Question: I am trying to make sort of file browser for images

It opens images when i press buttons next ot previous and shows list of files in mentioned directory. However,it highlights files on listview only with clicking by mouse.
How can i highlight the curent file in listview area(on the left) while i am pressing the button(next or previous)?
here is my code:
'''
from PyQt5 import QtCore, QtGui, QtWidgets
from PyQt5.QtWidgets import QFileDialog
from PyQt5.QtWidgets import *
from PyQt5.QtCore import *
from PyQt5.QtGui import QColor,QTextCharFormat
import os
class Ui_Dialog(object):
def setupUi(self, Dialog):
self.filename=[]
self.path=[]
self.current_im=[]
Dialog.setObjectName("Dialog")
Dialog.resize(832, 586)
self.toolButton = QtWidgets.QToolButton(Dialog)
self.toolButton.setGeometry(QtCore.QRect(90, 70, 25, 19))
self.toolButton.setPopupMode(QtWidgets.QToolButton.DelayedPopup)
self.toolButton.setObjectName("toolButton")
self.label = QtWidgets.QLabel(Dialog)
self.label.setGeometry(QtCore.QRect(20, 70, 81, 16))
self.label.setObjectName("label")
#self.lbl = QLabel(self)
self.qle = QLineEdit(Dialog)
self.qle.setGeometry(QtCore.QRect(120, 20, 191, 16))
self.t=self.qle.textChanged[str]
self.qle.textChanged[str].connect(self.onChanged)
#self.lbl.move(60, 40)
self.label_2 = QtWidgets.QLabel(Dialog)
self.label_2.setGeometry(QtCore.QRect(10, 20, 91, 16))
self.label_2.setObjectName("label_2")
self.toolButton_2 = QtWidgets.QToolButton(Dialog)
self.toolButton_2.setGeometry(QtCore.QRect(500, 20, 31, 19))
self.toolButton_2.setObjectName("toolButton_2")
self.checkBox = QtWidgets.QCheckBox(Dialog)
self.checkBox.setGeometry(QtCore.QRect(730, 260, 91, 21))
self.checkBox.setObjectName("checkBox")
#self.scrollArea = QtWidgets.QScrollArea(Dialog)
#self.scrollArea.setGeometry(QtCore.QRect(10, 110, 261, 461))
#self.scrollArea.setWidgetResizable(True)
#self.scrollArea.setObjectName("scrollArea")
#self.scrollAreaWidgetContents = Widget(Dialog)
#self.scrollAreaWidgetContents.setGeometry(QtCore.QRect(10, 110, 261, 461))
#self.scrollAreaWidgetContents.setObjectName("scrollAreaWidgetContents")
#self.verticalScrollBar = QtWidgets.QScrollBar(self.scrollAreaWidgetContents)
#self.verticalScrollBar.setGeometry(QtCore.QRect(240, 0, 16, 451))
#self.verticalScrollBar.setOrientation(QtCore.Qt.Vertical)
#self.verticalScrollBar.setObjectName("verticalScrollBar")
#self.scrollArea.setWidget(self.scrollAreaWidgetContents)
#self.hlay = QHBoxLayout(Dialog)
self.listview = QListView(Dialog)
self.fileModel = QFileSystemModel(Dialog)
#self.hlay.addWidget(self.listview)
#self.hlay.setGeometry(QtCore.QRect(10, 110, 261, 461))
self.listview.setGeometry(QtCore.QRect(10, 110, 261, 461))
self.label_3 = QtWidgets.QLabel(Dialog)
self.label_3.setGeometry(QtCore.QRect(290, 140, 401, 361))
self.label_3.setText("")
#self.label_3.setPixmap(QtGui.QPixmap("C:/Users/Nigel/Desktop/Waste_classification/Waste-Classification-master/dataset/train_set/1/2a (5).jpg"))
#self.label_3.setScaledContents(True)
self.label_3.setObjectName("label_3")
self.comboBox = QtWidgets.QComboBox(Dialog)
self.comboBox.setGeometry(QtCore.QRect(720, 140, 69, 22))
self.comboBox.setObjectName("comboBox")
self.comboBox.addItem("")
self.comboBox.addItem("")
self.comboBox.addItem("")
self.comboBox.addItem("")
self.comboBox.addItem("")
self.comboBox.addItem("")
self.comboBox.addItem("")
self.comboBox.addItem("")
self.comboBox.addItem("")
self.comboBox.addItem("")
self.label_4 = QtWidgets.QLabel(Dialog)
self.label_4.setGeometry(QtCore.QRect(720, 120, 51, 16))
self.label_4.setObjectName("label_4")
self.label_5 = QtWidgets.QLabel(Dialog)
self.label_5.setGeometry(QtCore.QRect(390, 20, 91, 16))
self.label_5.setObjectName("label_5")
self.comboBox_2 = QtWidgets.QComboBox(Dialog)
self.comboBox_2.setGeometry(QtCore.QRect(720, 210, 81, 22))
self.comboBox_2.setObjectName("comboBox_2")
self.comboBox_2.addItem("")
self.comboBox_2.addItem("")
self.comboBox_2.addItem("")
self.label_6 = QtWidgets.QLabel(Dialog)
self.label_6.setGeometry(QtCore.QRect(720, 190, 47, 13))
self.label_6.setObjectName("label_6")
self.pushButton = QtWidgets.QPushButton(Dialog)
self.pushButton.setGeometry(QtCore.QRect(290, 510, 81, 41))
self.pushButton.setObjectName("pushButton")
self.pushButton_2 = QtWidgets.QPushButton(Dialog)
self.pushButton_2.setGeometry(QtCore.QRect(380, 510, 81, 41))
self.pushButton_2.setObjectName("pushButton_2")
self.pushButton_3 = QtWidgets.QPushButton(Dialog)
self.pushButton_3.setGeometry(QtCore.QRect(470, 510, 81, 41))
self.pushButton_3.setObjectName("pushButton_3")
self.retranslateUi(Dialog)
QtCore.QMetaObject.connectSlotsByName(Dialog)
def onChanged(self, text):
DB=text+'.csv'
print()
#self.lbl.adjustSize()-
def retranslateUi(self, Dialog):
_translate = QtCore.QCoreApplication.translate
Dialog.setWindowTitle(_translate("Dialog", "Dialog"))
self.toolButton.setText(_translate("Dialog", "..."))
self.label.setText(_translate("Dialog", "Images folder"))
self.label_2.setText(_translate("Dialog", "Database filename:"))
self.toolButton_2.setText(_translate("Dialog", "..."))
self.checkBox.setText(_translate("Dialog", "Show Grid"))
self.comboBox.setItemText(0, _translate("Dialog", "1A"))
self.comboBox.setItemText(1, _translate("Dialog", "2A"))
self.comboBox.setItemText(2, _translate("Dialog", "3A"))
self.comboBox.setItemText(3, _translate("Dialog", "5A"))
self.comboBox.setItemText(4, _translate("Dialog", "12A"))
self.comboBox.setItemText(5, _translate("Dialog", "17A"))
self.comboBox.setItemText(6, _translate("Dialog", "19A"))
self.comboBox.setItemText(7, _translate("Dialog", "20A"))
self.comboBox.setItemText(8, _translate("Dialog", "22A"))
self.comboBox.setItemText(9, _translate("Dialog", "Unsorted"))
self.label_4.setText(_translate("Dialog", "Class:"))
#self.label_4.setBackground(QColor('yellow'))
self.label_5.setText(_translate("Dialog", "Database location:"))
self.comboBox_2.setItemText(0, _translate("Dialog", "600x500"))
self.comboBox_2.setItemText(1, _translate("Dialog", "800x500"))
self.comboBox_2.setItemText(2, _translate("Dialog", "1500x500"))
self.label_6.setText(_translate("Dialog", "Grid size:"))
self.pushButton.setText(_translate("Dialog", "Previous"))
self.pushButton_2.setText(_translate("Dialog", "Next"))
self.pushButton_3.setText(_translate("Dialog", "Add to DB"))
self.toolButton.clicked.connect(self.open_dialog_box)
self.pushButton_2.clicked.connect(self.next_im)
self.pushButton.clicked.connect(self.previous_im)
#self.toolButton.clicked.connect()
#self.toolButton_2.clicked.connect(self.open_dialog_box)
def open_dialog_box(self):
self.filename=QFileDialog.getExistingDirectory()
self.fileModel.setRootPath(self.filename)
self.listview.setModel(self.fileModel)
self.listview.setRootIndex(self.fileModel.index(self.filename))
#selection_model = self.listview.selectionModel()
#index = self.fileModel.index(0, 0)
#print(index)
#selection_model.select(index, QtGui.QItemSelectionModel.Select)
self.listview.clicked.connect(self.on_clicked)
def on_clicked(self, index):
#index = self.fileModel.index(0,0)
#print(index)
self.path = self.fileModel.fileInfo(index).absoluteFilePath()
print(index)
self.label_3.setPixmap(QtGui.QPixmap(self.path))
self.label_3.setScaledContents(True)
self.current_im=self.path
def on_clicked_1(self):
self.path = self.current_im
#print(path)
self.label_3.setPixmap(QtGui.QPixmap(self.path))
self.label_3.setScaledContents(True)
def next_im(self):
directory=self.filename
list_1=[]
if directory==[] or self.current_im==[]:
pass
else:
for f in os.listdir(directory):
fpath = directory+'/'+f
list_1.append(fpath)
#print(list_1)
n=list_1.index(self.current_im)
if n==(len(list_1)-1):
k=0
else:
k=n+1
self.current_im=list_1[k]
self.on_clicked_1()
#self.label_3.setPixmap(QtGui.QPixmap(self.current_im))
#self.label_3.setScaledContents(True)
def previous_im(self):
directory=self.filename
list_1=[]
if directory==[] or self.current_im==[]:
pass
else:
for f in os.listdir(directory):
fpath = directory+'/'+f
list_1.append(fpath)
#print(list_1)
n=list_1.index(self.current_im)
self.current_im=list_1[n-1]
self.label_3.setPixmap(QtGui.QPixmap(self.current_im))
self.label_3.setScaledContents(True)
if __name__ == "__main__":
import sys
app = QtWidgets.QApplication(sys.argv)
Dialog = QtWidgets.QDialog()
ui = Ui_Dialog()
ui.setupUi(Dialog)
Dialog.show()
#w = Widget()
#w.show()
sys.exit(app.exec_())
'''
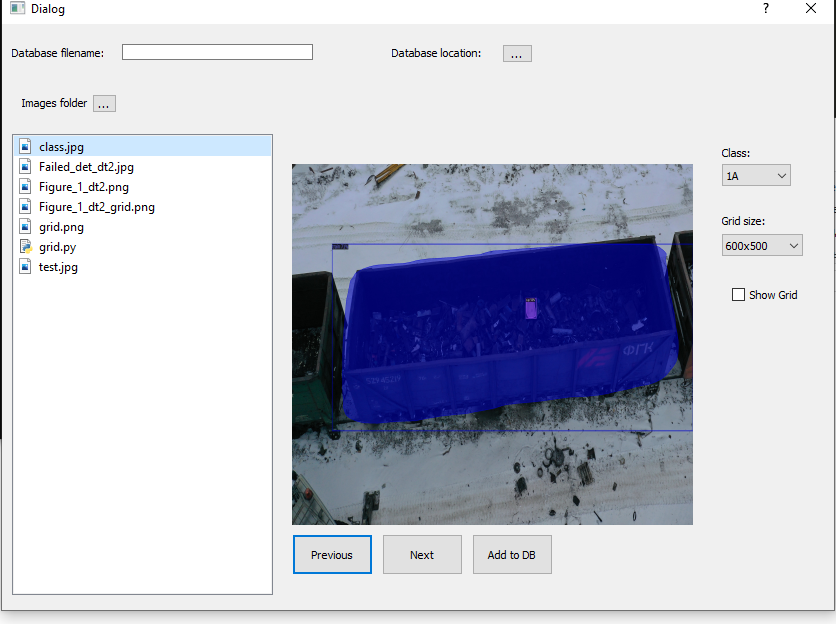
Answer: First of all, you should not modify the code generated by Qt Designer, so I have taken the time to create the .ui, also I have used layouts for a better handling of the geometry.
'''
<?xml version="1.0" encoding="UTF-8"?>
<ui version="4.0">
<class>Dialog</class>
<widget class="QDialog" name="Dialog">
<property name="geometry">
<rect>
<x>0</x>
<y>0</y>
<width>724</width>
<height>463</height>
</rect>
</property>
<property name="windowTitle">
<string>Dialog</string>
</property>
<layout class="QGridLayout" name="gridLayout" rowstretch="0,0,1,0" columnstretch="1,0,0">
<item row="0" column="0" colspan="3">
<layout class="QHBoxLayout" name="horizontalLayout_3">
<item>
<widget class="QLabel" name="label">
<property name="text">
<string>Database filename:</string>
</property>
</widget>
</item>
<item>
<widget class="QLineEdit" name="lineEdit"/>
</item>
<item>
<widget class="QLabel" name="label_2">
<property name="text">
<string>Database location:</string>
</property>
</widget>
</item>
<item>
<widget class="QToolButton" name="toolButton_2">
<property name="text">
<string>...</string>
</property>
</widget>
</item>
<item>
<spacer name="horizontalSpacer_3">
<property name="orientation">
<enum>Qt::Horizontal</enum>
</property>
<property name="sizeHint" stdset="0">
<size>
<width>40</width>
<height>20</height>
</size>
</property>
</spacer>
</item>
</layout>
</item>
<item row="1" column="0">
<layout class="QHBoxLayout" name="horizontalLayout">
<item>
<widget class="QLabel" name="label_3">
<property name="text">
<string>Images folder</string>
</property>
</widget>
</item>
<item>
<widget class="QToolButton" name="select_folder_button">
<property name="text">
<string>...</string>
</property>
</widget>
</item>
<item>
<spacer name="horizontalSpacer">
<property name="orientation">
<enum>Qt::Horizontal</enum>
</property>
<property name="sizeHint" stdset="0">
<size>
<width>40</width>
<height>20</height>
</size>
</property>
</spacer>
</item>
</layout>
</item>
<item row="1" column="1">
<spacer name="verticalSpacer_2">
<property name="orientation">
<enum>Qt::Vertical</enum>
</property>
<property name="sizeHint" stdset="0">
<size>
<width>20</width>
<height>28</height>
</size>
</property>
</spacer>
</item>
<item row="1" column="2">
<spacer name="verticalSpacer_3">
<property name="orientation">
<enum>Qt::Vertical</enum>
</property>
<property name="sizeHint" stdset="0">
<size>
<width>20</width>
<height>28</height>
</size>
</property>
</spacer>
</item>
<item row="2" column="0">
<widget class="QListView" name="listview"/>
</item>
<item row="2" column="1">
<widget class="QLabel" name="image_label">
<property name="styleSheet">
<string notr="true">background-color: rgb(255, 255, 255);</string>
</property>
<property name="text">
<string/>
</property>
<property name="scaledContents">
<bool>true</bool>
</property>
<property name="alignment">
<set>Qt::AlignCenter</set>
</property>
</widget>
</item>
<item row="2" column="2">
<layout class="QVBoxLayout" name="verticalLayout">
<item>
<widget class="QLabel" name="label_5">
<property name="text">
<string>Class:</string>
</property>
</widget>
</item>
<item>
<widget class="QComboBox" name="comboBox"/>
</item>
<item>
<widget class="QLabel" name="label_6">
<property name="text">
<string>Grid Size</string>
</property>
</widget>
</item>
<item>
<widget class="QComboBox" name="comboBox_2"/>
</item>
<item>
<widget class="QCheckBox" name="checkBox">
<property name="text">
<string>Show Grid</string>
</property>
</widget>
</item>
<item>
<spacer name="verticalSpacer">
<property name="orientation">
<enum>Qt::Vertical</enum>
</property>
<property name="sizeHint" stdset="0">
<size>
<width>20</width>
<height>40</height>
</size>
</property>
</spacer>
</item>
</layout>
</item>
<item row="3" column="0">
<spacer name="verticalSpacer_6">
<property name="orientation">
<enum>Qt::Vertical</enum>
</property>
<property name="sizeHint" stdset="0">
<size>
<width>20</width>
<height>39</height>
</size>
</property>
</spacer>
</item>
<item row="3" column="1">
<layout class="QHBoxLayout" name="horizontalLayout_2">
<item>
<widget class="QPushButton" name="previous_button">
<property name="minimumSize">
<size>
<width>80</width>
<height>40</height>
</size>
</property>
<property name="text">
<string>Previous</string>
</property>
</widget>
</item>
<item>
<widget class="QPushButton" name="next_button">
<property name="minimumSize">
<size>
<width>80</width>
<height>40</height>
</size>
</property>
<property name="text">
<string>Next</string>
</property>
</widget>
</item>
<item>
<widget class="QPushButton" name="pushButton_3">
<property name="minimumSize">
<size>
<width>80</width>
<height>40</height>
</size>
</property>
<property name="text">
<string>Add to DB</string>
</property>
</widget>
</item>
<item>
<spacer name="horizontalSpacer_2">
<property name="orientation">
<enum>Qt::Horizontal</enum>
</property>
<property name="sizeHint" stdset="0">
<size>
<width>40</width>
<height>20</height>
</size>
</property>
</spacer>
</item>
</layout>
</item>
<item row="3" column="2">
<spacer name="verticalSpacer_5">
<property name="orientation">
<enum>Qt::Vertical</enum>
</property>
<property name="sizeHint" stdset="0">
<size>
<width>20</width>
<height>39</height>
</size>
</property>
</spacer>
</item>
</layout>
</widget>
<resources/>
<connections/>
</ui>
'''
You must convert the .ui to .py:
'''
pyuic5 gui.ui -o gui.py -x
'''
---
Now to the problem, the logic is to centralize the image change process in only one method, as in this case everything focuses on the selection of an item associated with a QModelIndex, so every time the selected item changes then the image must be updated, and the buttons will only change the selected item:
'''
from PyQt5 import QtCore, QtGui, QtWidgets
from gui import Ui_Dialog
class Dialog(QtWidgets.QDialog, Ui_Dialog):
def __init__(self, parent=None):
super().__init__(parent)
self.setupUi(self)
self.filemodel = QtWidgets.QFileSystemModel(self)
self.listview.setModel(self.filemodel)
self.select_folder_button.clicked.connect(self.select_folder)
self.listview.selectionModel().currentChanged.connect(self.update_image)
self.next_button.clicked.connect(self.next_image)
self.previous_button.clicked.connect(self.previous_image)
self.image_label.setFixedSize(400, 360)
@QtCore.pyqtSlot()
def select_folder(self):
dirname = QtWidgets.QFileDialog.getExistingDirectory()
if dirname:
self.filemodel.setRootPath(dirname)
self.listview.setRootIndex(self.filemodel.index(dirname))
@QtCore.pyqtSlot()
def next_image(self):
index = self.listview.moveCursor(
QtWidgets.QAbstractItemView.MoveNext, QtCore.Qt.NoModifier
)
self.listview.selectionModel().setCurrentIndex(
index, QtCore.QItemSelectionModel.SelectCurrent
)
@QtCore.pyqtSlot()
def previous_image(self):
index = self.listview.moveCursor(
QtWidgets.QAbstractItemView.MovePrevious, QtCore.Qt.NoModifier
)
self.listview.selectionModel().setCurrentIndex(
index, QtCore.QItemSelectionModel.SelectCurrent
)
def update_image(self, index):
fileinfo = self.filemodel.fileInfo(index)
if fileinfo and fileinfo.isFile():
filename = fileinfo.absoluteFilePath()
self.image_label.setPixmap(QtGui.QPixmap(filename))
if __name__ == "__main__":
import sys
app = QtWidgets.QApplication(sys.argv)
w = Dialog()
w.show()
sys.exit(app.exec_())
'''